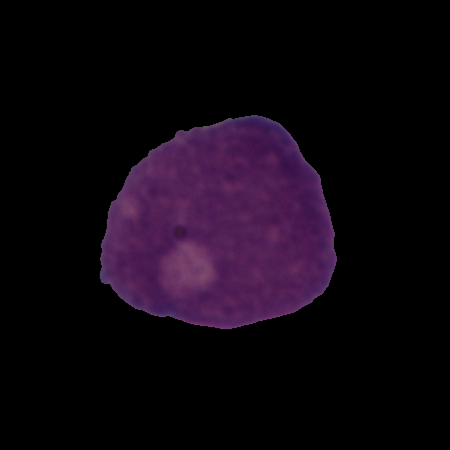
Label: cancer